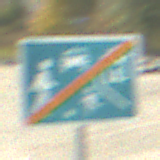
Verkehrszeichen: EndeVerkehrsberuhigterBereich
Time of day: MorningAfternoon
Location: Outdoor (RoadRail)
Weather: PartlyCloudy
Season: NotSpecified
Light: Natural